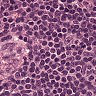
Metastatic tissue present: no